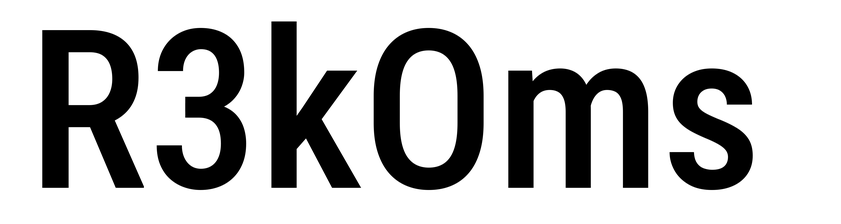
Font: Roboto_Condensed_Medium